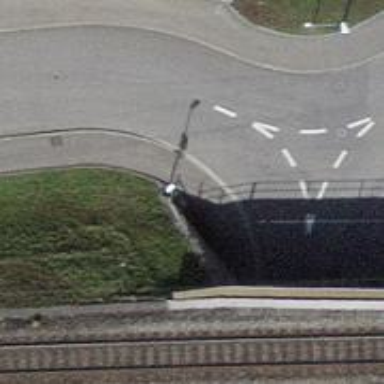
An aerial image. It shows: Retaining wall.